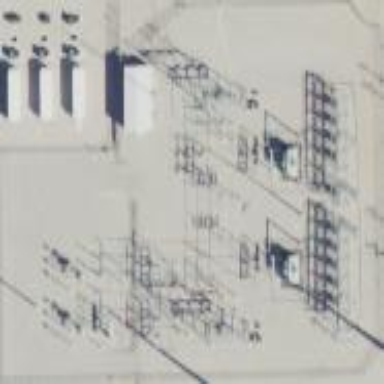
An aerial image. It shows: Outdoor distribution substation protected by fence.